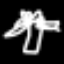
Label: palm tree